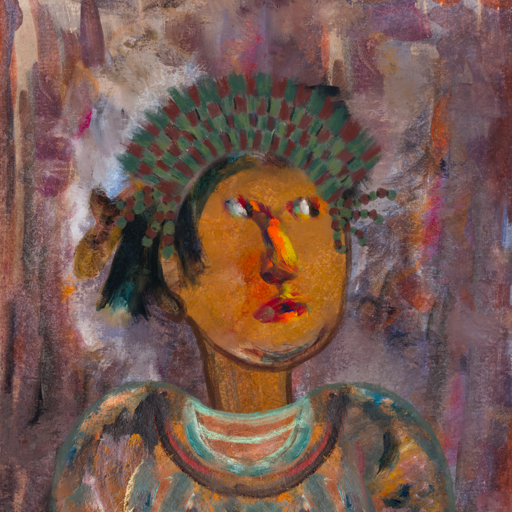
Background: Hypocrite, Head And Neck Side: Pipe, Face Side: An_Impression, Bust: Boggyland, Hair Side: Pipe, Head Accessory: After_Raid_Crown, Second Necklace: Blank, Necklace: Blank, Baby: Blank